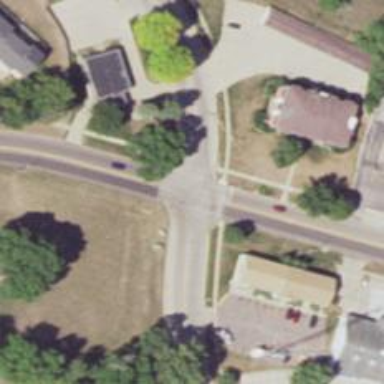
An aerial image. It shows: Stop road.